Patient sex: M
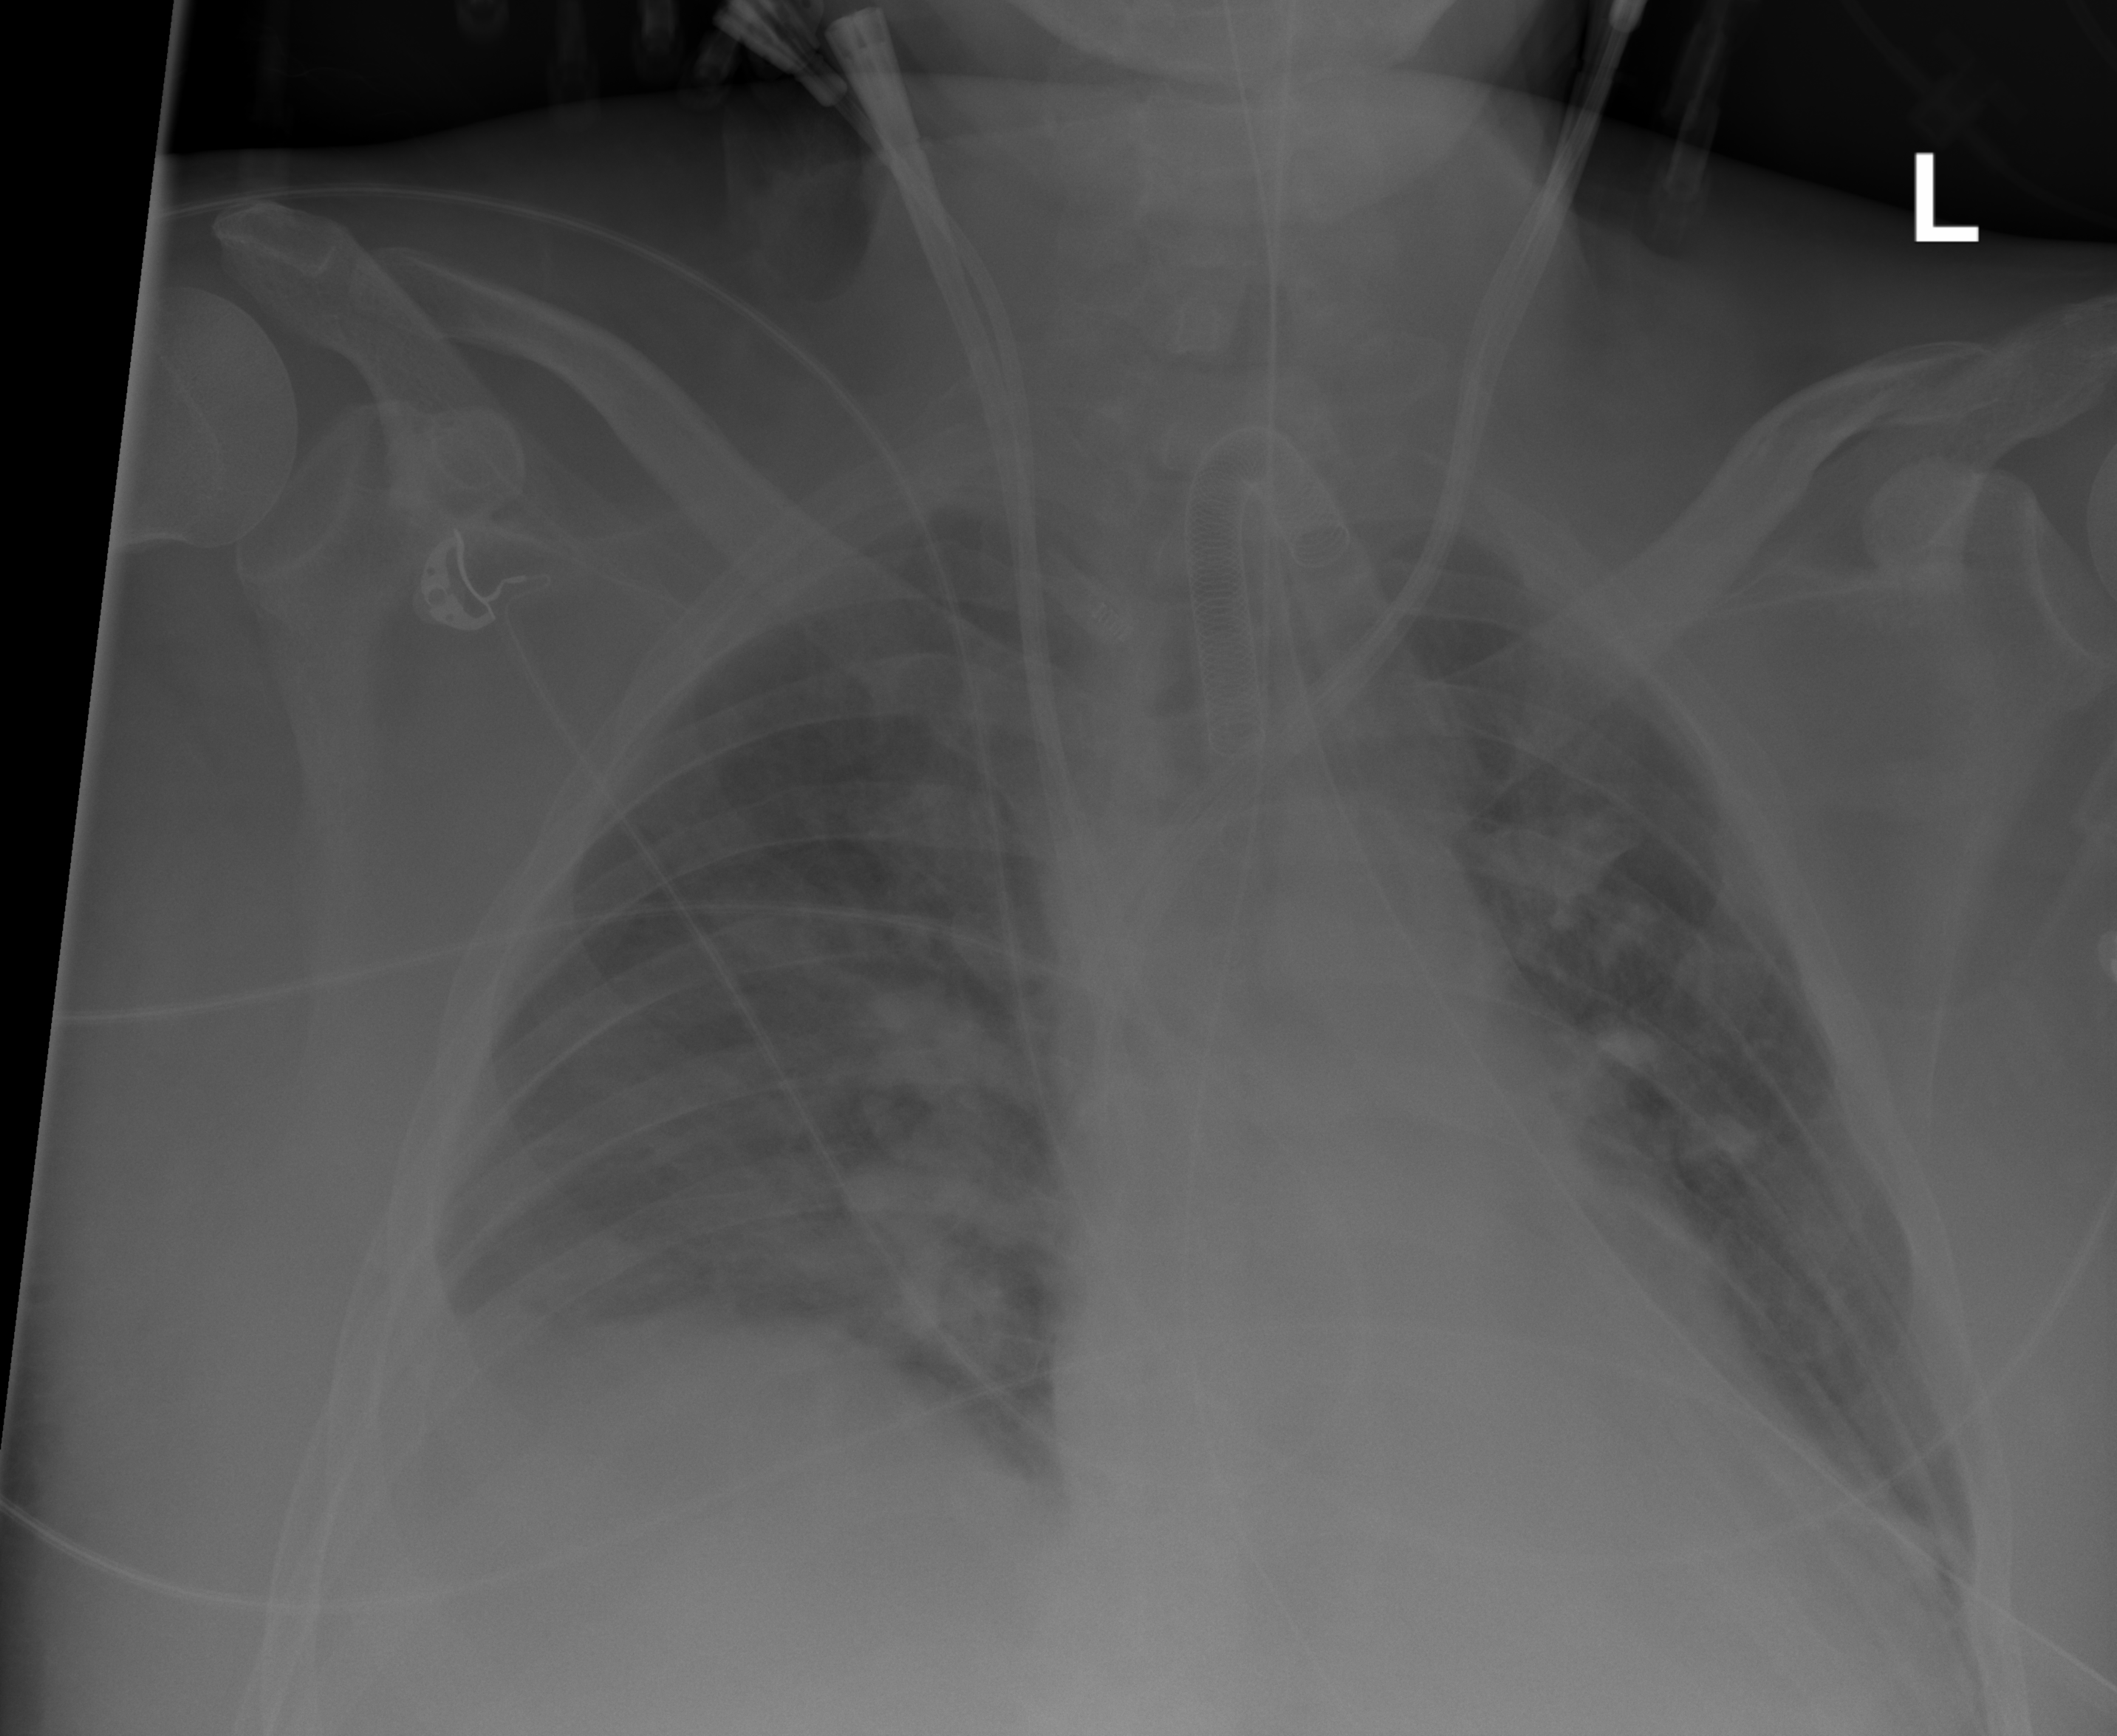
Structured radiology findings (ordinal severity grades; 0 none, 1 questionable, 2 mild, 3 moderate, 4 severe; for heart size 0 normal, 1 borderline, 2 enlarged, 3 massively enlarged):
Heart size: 2
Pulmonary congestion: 2
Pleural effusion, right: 2
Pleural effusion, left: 0
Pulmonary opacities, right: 2
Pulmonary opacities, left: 0
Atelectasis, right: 2
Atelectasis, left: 2